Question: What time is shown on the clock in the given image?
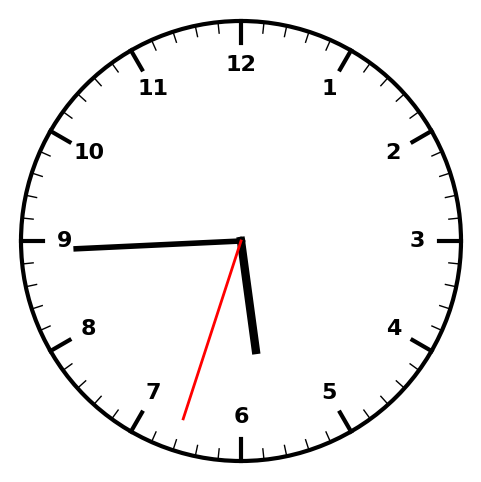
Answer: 05:44:33